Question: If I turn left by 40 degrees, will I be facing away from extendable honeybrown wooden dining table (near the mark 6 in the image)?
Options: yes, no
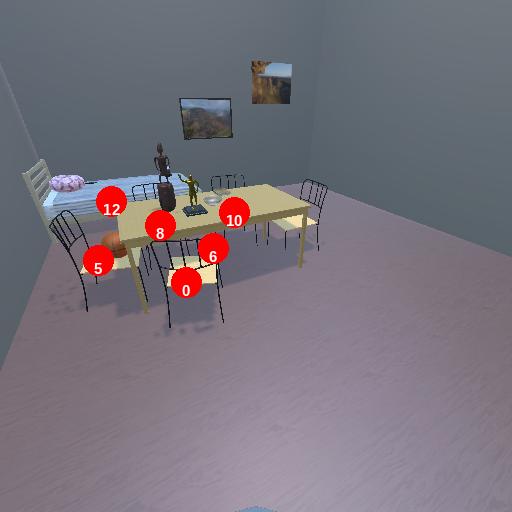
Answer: yes